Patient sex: M
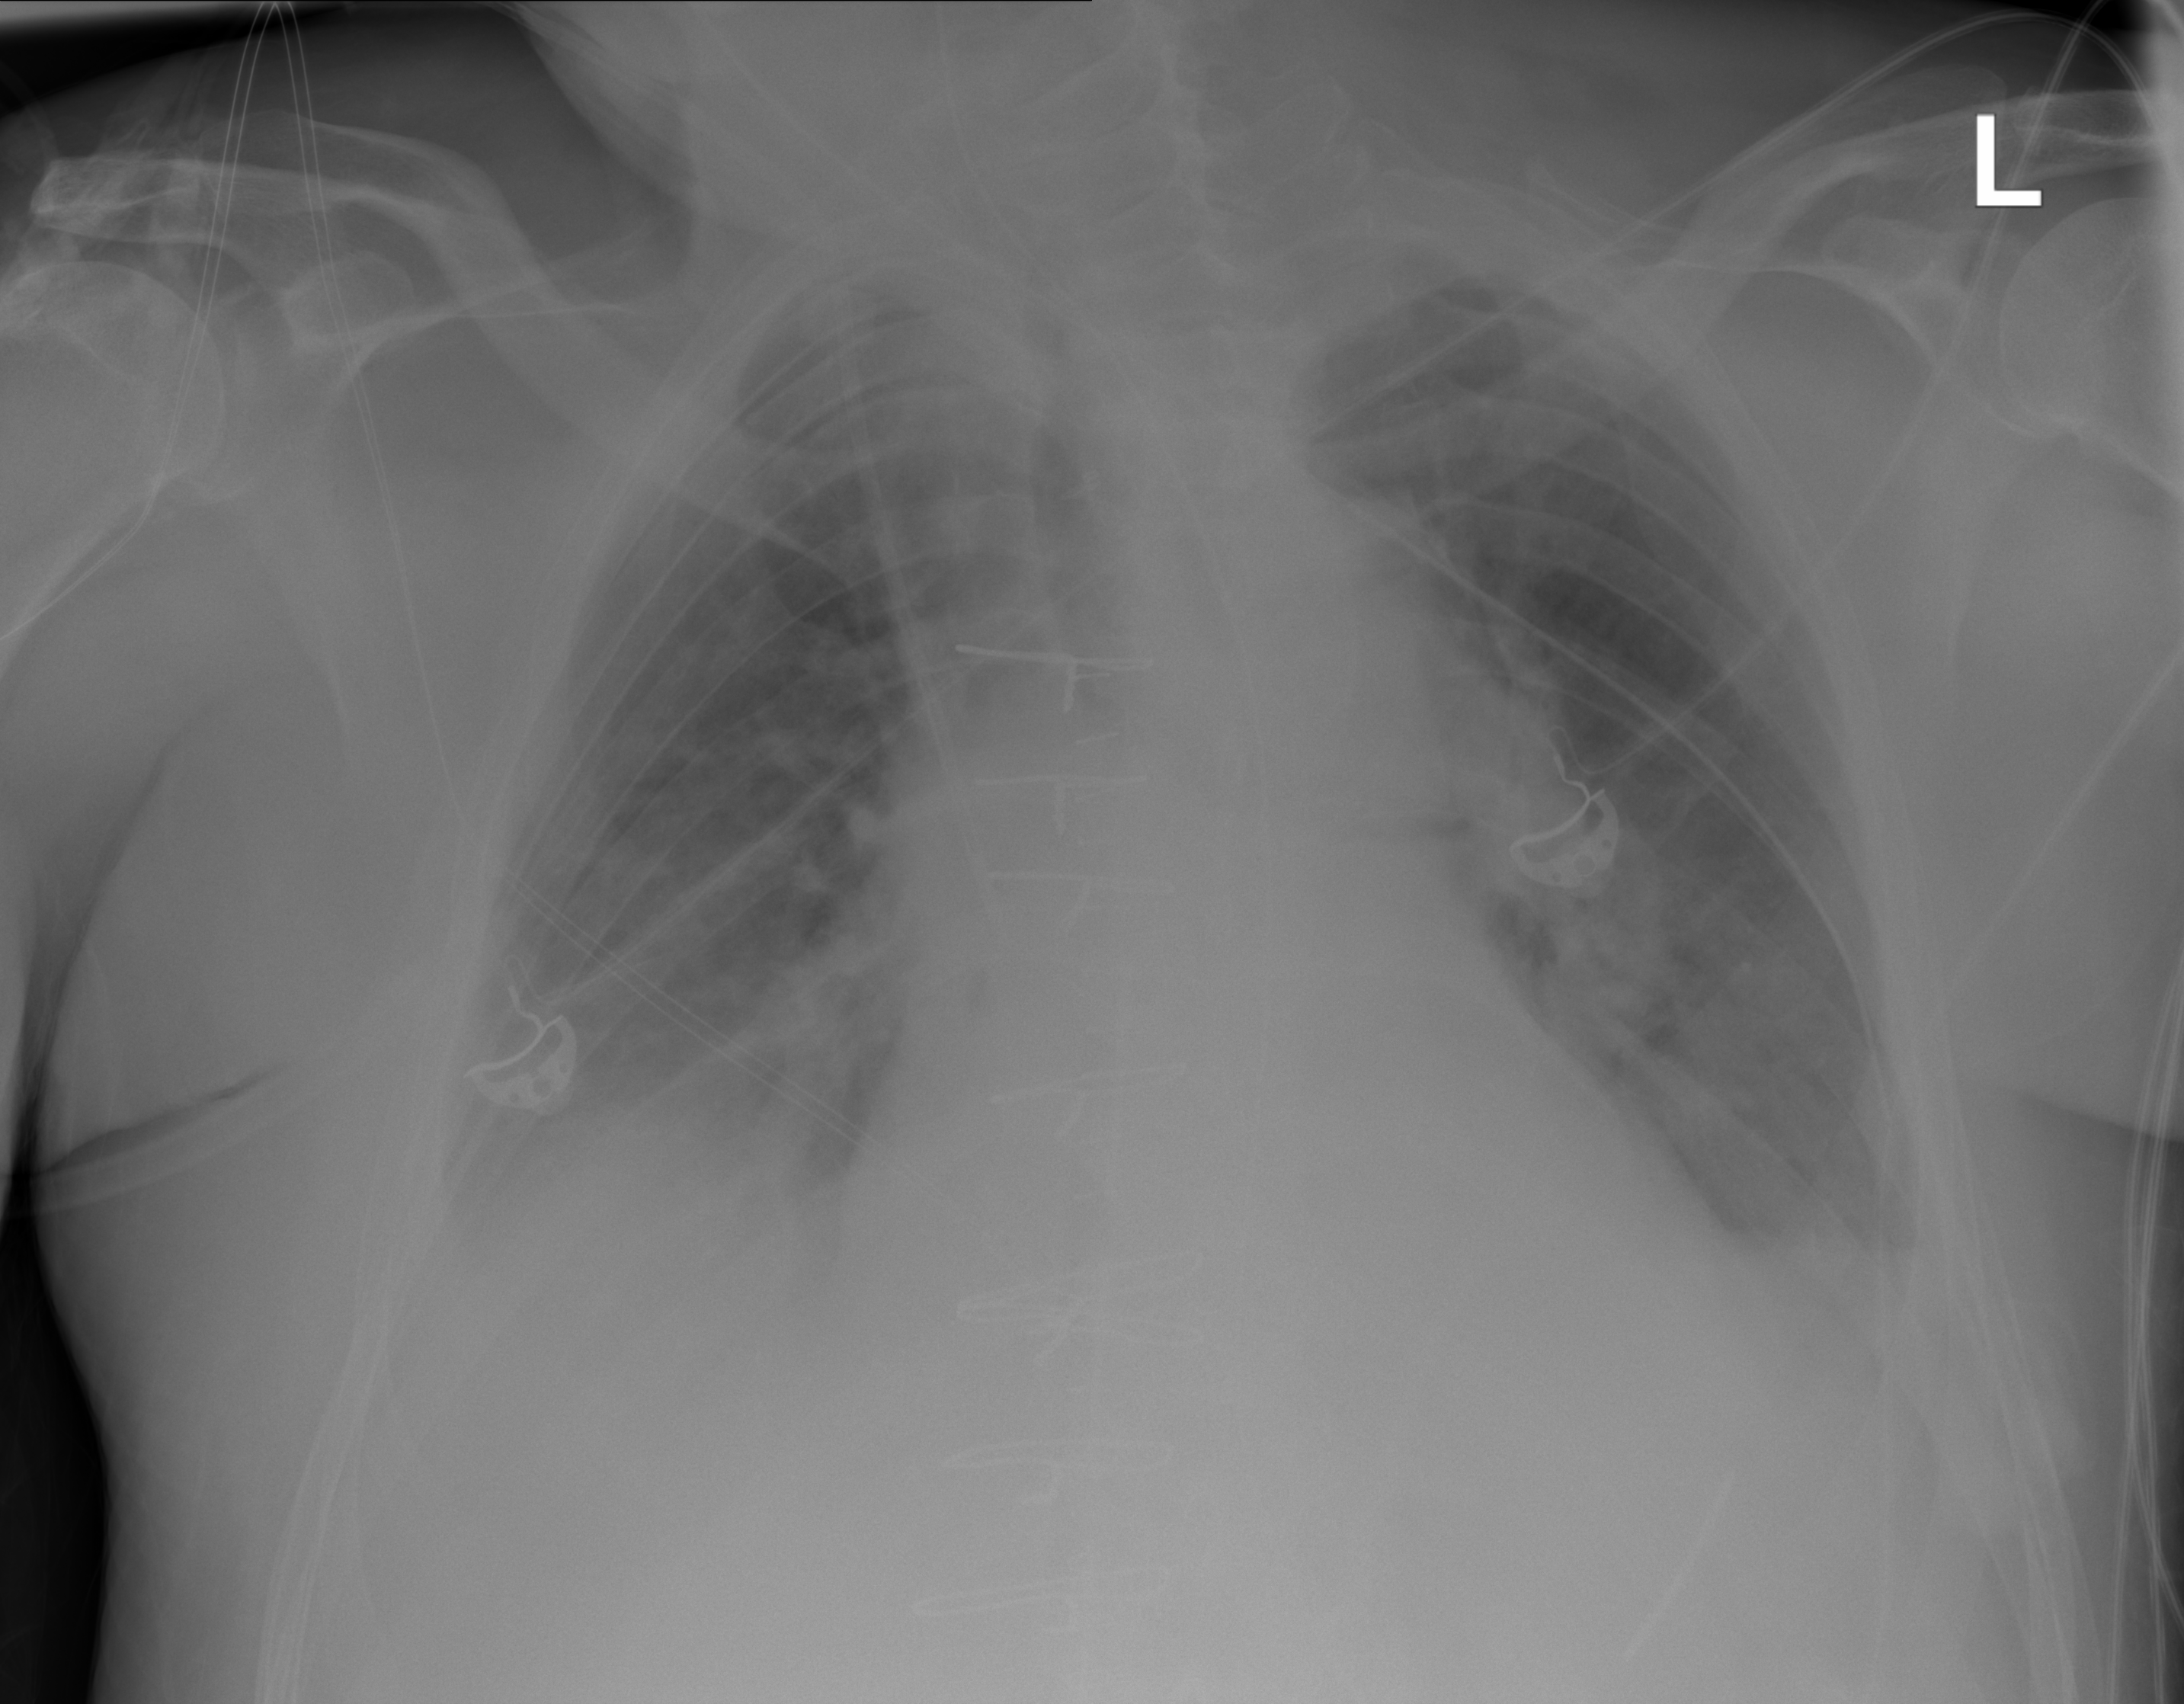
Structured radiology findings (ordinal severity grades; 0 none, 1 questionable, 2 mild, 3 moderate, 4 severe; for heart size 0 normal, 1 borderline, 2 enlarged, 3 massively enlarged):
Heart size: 1
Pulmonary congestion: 2
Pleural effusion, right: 2
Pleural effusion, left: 2
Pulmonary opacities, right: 1
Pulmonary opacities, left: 1
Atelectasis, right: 2
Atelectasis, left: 2